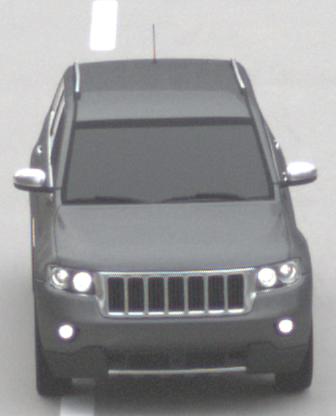
Make: Jeep
Model: Grand Cherokee
Detailed model: WK2
Model produced from: 2010
Model produced until: 2021
Doors: 5
Color: gray
Road condition: dry road
Daytime: morning or afternoon
Contrast: low contrast